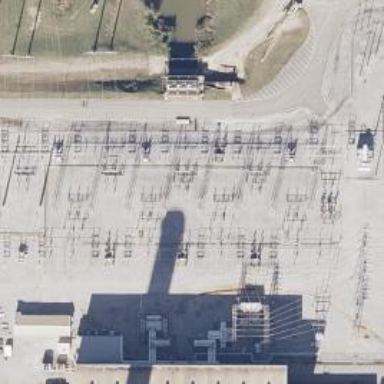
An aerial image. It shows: Switch for power supply.